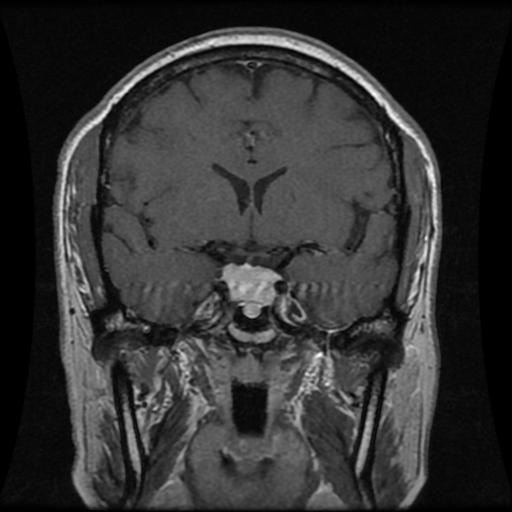
Label: pituitary